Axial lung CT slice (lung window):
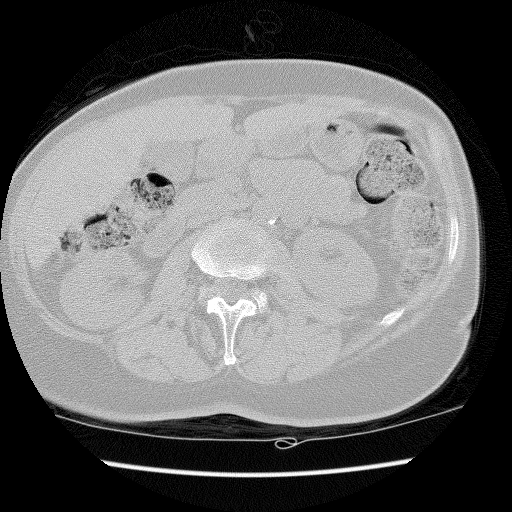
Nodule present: no